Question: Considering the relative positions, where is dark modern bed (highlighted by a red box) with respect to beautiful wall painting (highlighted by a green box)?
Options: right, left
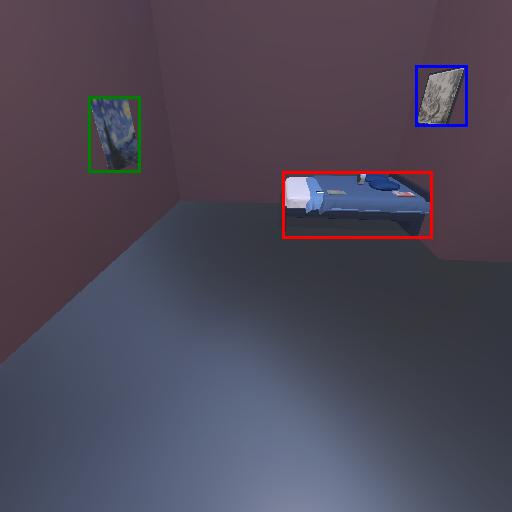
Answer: right